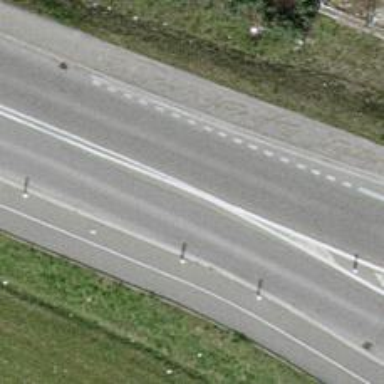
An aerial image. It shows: Asphalt cycleway.